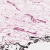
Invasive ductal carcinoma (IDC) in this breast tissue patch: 0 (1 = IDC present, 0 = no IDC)